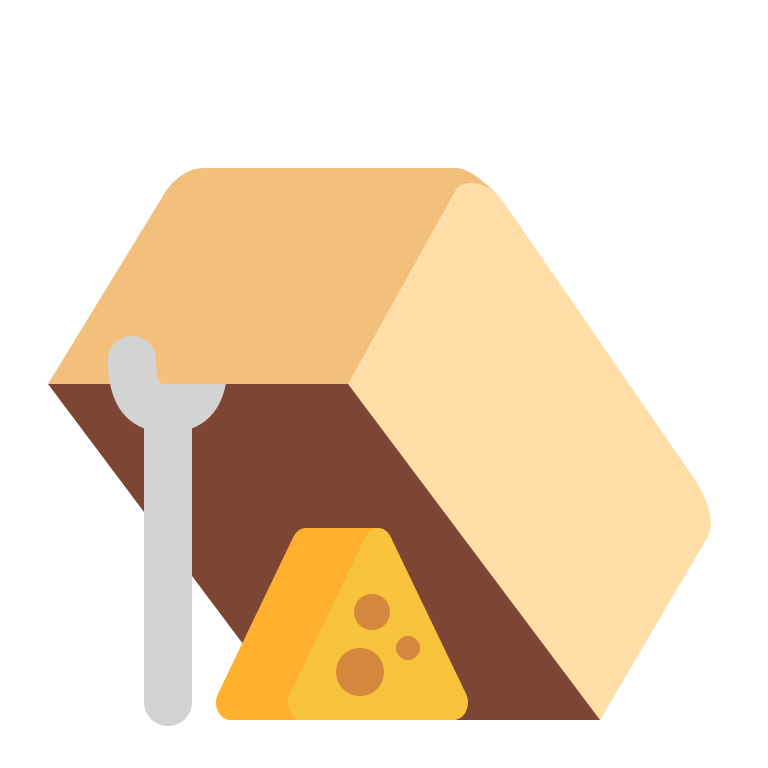
mouse trap flat